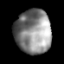
Tissue: lung
Cell type: Fibroblasts
Senescence score: 0.1515
Nuclear area (px): 1556
Mean DAPI intensity: 136.222